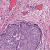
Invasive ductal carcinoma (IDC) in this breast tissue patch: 0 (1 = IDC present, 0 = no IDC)